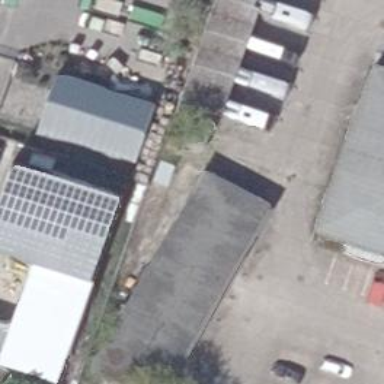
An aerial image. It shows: Group of garages.